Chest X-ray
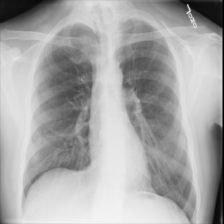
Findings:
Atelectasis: negative
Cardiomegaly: negative
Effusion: negative
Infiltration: negative
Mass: negative
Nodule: negative
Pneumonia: negative
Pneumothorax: negative
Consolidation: negative
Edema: negative
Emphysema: negative
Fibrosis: negative
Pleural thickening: negative
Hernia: negative